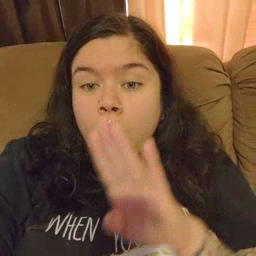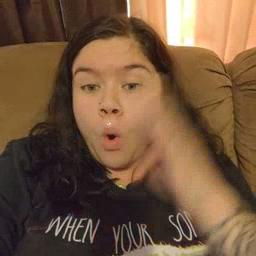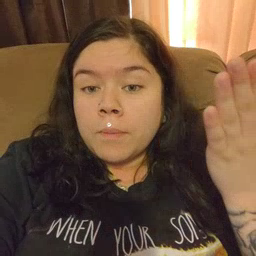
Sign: open